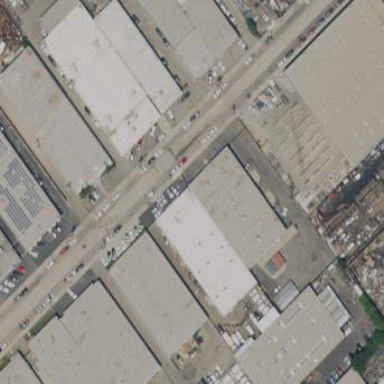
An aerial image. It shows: Industrial building.